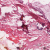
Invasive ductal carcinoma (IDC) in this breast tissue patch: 0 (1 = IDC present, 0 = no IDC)